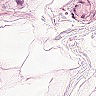
Metastatic tissue present: no